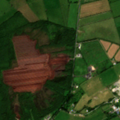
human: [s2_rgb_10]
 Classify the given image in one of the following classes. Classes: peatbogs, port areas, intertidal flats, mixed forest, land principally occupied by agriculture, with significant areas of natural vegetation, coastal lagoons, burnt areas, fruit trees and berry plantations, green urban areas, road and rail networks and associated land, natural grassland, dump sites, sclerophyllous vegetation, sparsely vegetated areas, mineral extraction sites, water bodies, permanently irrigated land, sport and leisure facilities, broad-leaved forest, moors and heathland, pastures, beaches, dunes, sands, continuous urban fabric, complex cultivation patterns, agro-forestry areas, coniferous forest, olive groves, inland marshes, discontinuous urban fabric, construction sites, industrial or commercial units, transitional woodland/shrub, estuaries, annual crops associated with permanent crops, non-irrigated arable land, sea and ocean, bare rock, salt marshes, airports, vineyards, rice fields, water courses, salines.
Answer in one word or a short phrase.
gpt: pastures, peatbogs